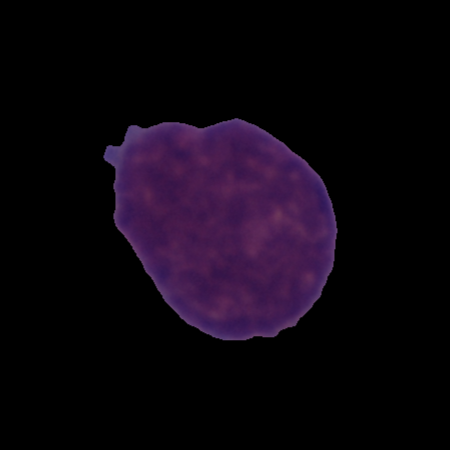
Label: healthy